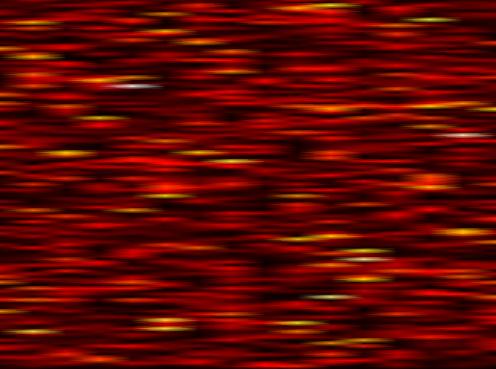
Label: FOFDM